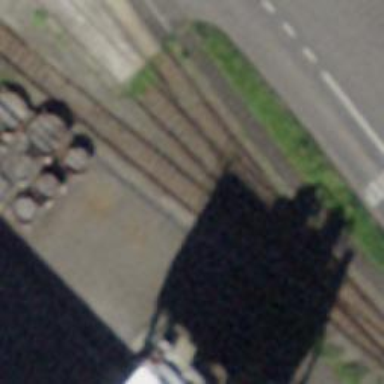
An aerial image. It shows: Railway switch.